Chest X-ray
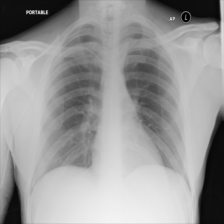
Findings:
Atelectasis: negative
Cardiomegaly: negative
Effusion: negative
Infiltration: negative
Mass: negative
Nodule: negative
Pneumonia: negative
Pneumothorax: negative
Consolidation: negative
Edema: negative
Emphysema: negative
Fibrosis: negative
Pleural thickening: negative
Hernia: negative